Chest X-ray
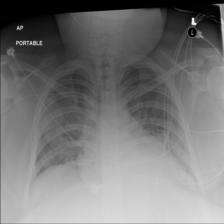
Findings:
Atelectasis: negative
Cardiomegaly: negative
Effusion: negative
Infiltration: negative
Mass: negative
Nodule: negative
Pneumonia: negative
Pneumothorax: negative
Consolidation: negative
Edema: negative
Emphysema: negative
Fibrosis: negative
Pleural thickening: negative
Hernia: negative